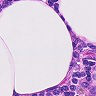
Metastatic tissue present: no